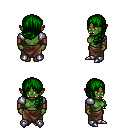
a pixel art fantasy rpg character, female body template, orc, green skin, steel arm armor, robe skirt, green left-swept hairstyle, leather bracers, metal boots, four views (front, back, left, right), 2x2 character sprite sheet, small pixel art, hard edges, no anti-aliasing